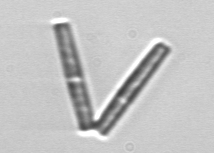
Label: Thalassionema